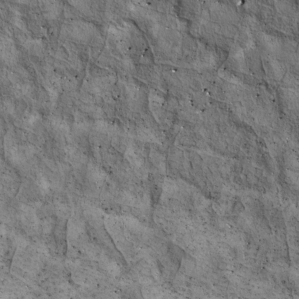
Label: non_frost